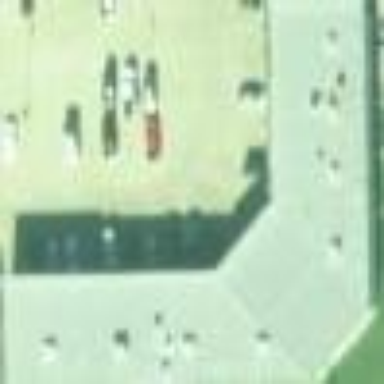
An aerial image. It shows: Retail building.